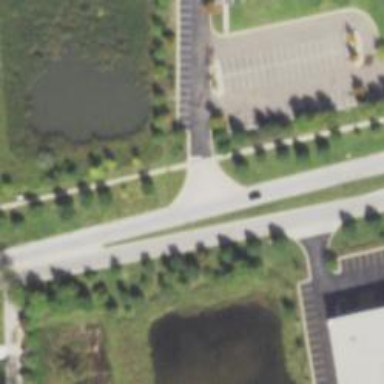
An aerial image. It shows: Road with stop sign.